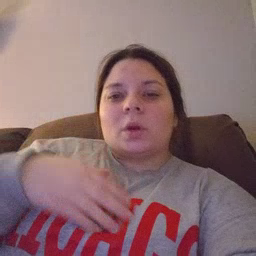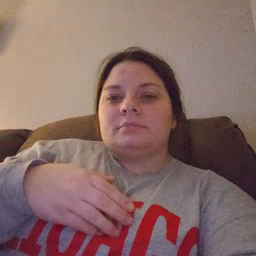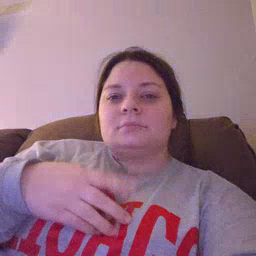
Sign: before